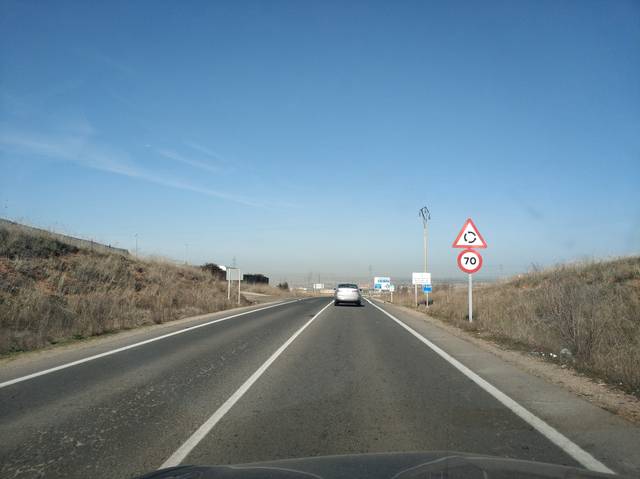
Region: Spain
Coordinates: 40.984, -5.682